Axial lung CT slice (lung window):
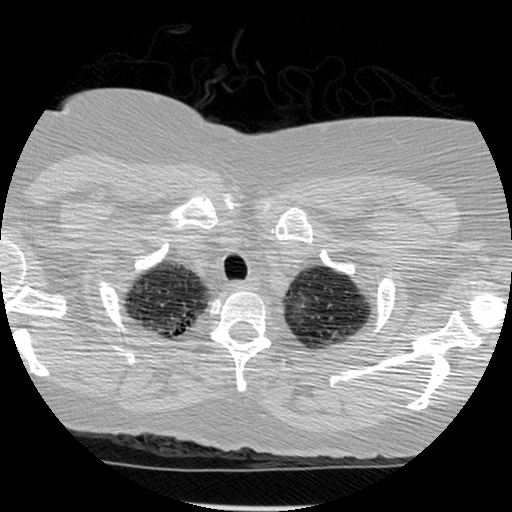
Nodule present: no